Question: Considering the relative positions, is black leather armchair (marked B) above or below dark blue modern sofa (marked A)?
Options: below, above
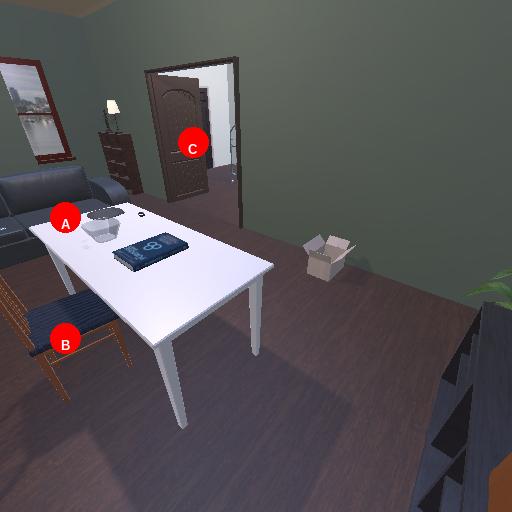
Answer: below